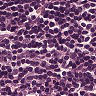
Metastatic tissue present: no